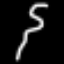
Label: squiggle